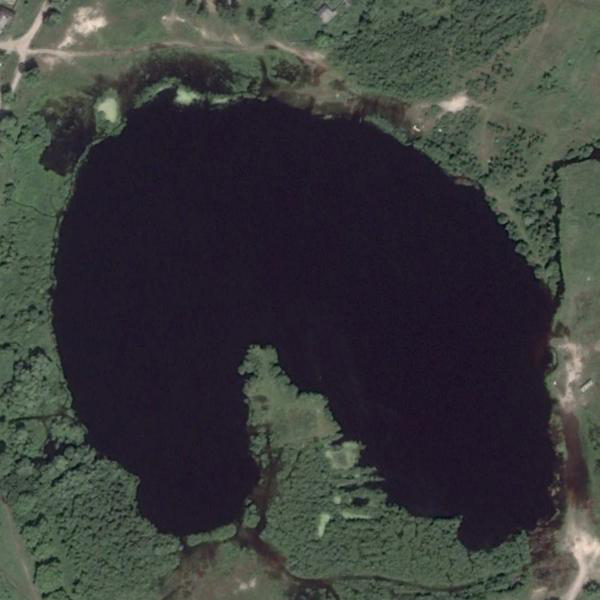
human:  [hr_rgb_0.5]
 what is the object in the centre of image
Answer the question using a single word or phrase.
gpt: lake